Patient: sex M, age 46
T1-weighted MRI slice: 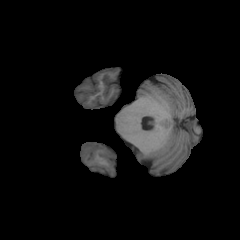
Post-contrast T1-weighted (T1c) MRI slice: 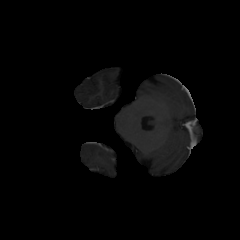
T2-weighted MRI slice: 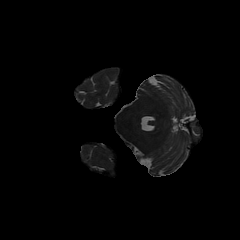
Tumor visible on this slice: no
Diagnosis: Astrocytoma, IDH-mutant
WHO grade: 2